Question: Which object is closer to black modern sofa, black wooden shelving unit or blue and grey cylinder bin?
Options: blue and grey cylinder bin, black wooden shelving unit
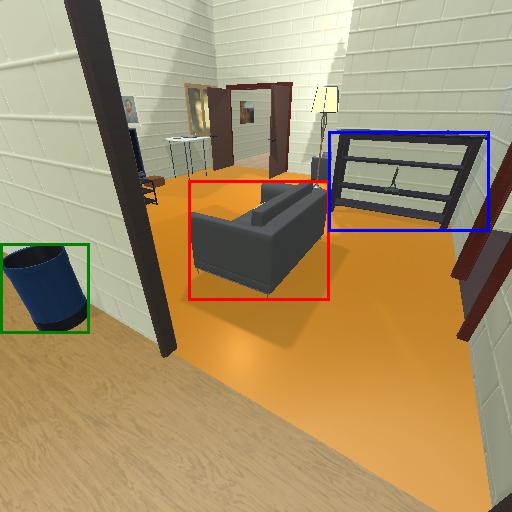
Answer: blue and grey cylinder bin